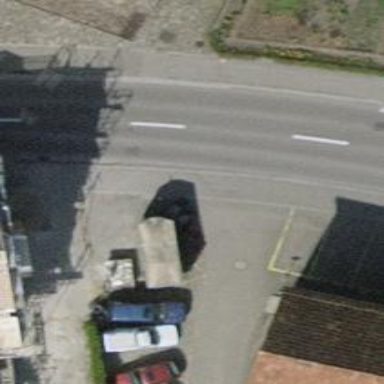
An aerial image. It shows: Sidewalk.